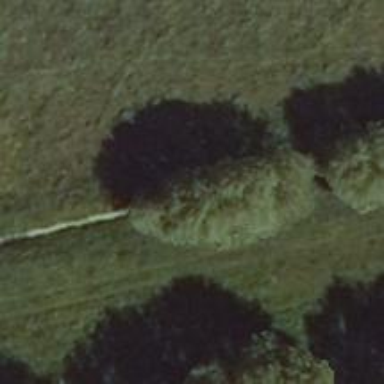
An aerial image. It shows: Row of trees in natural setting.